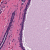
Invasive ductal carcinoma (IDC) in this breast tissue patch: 0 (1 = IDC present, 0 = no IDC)